This plot shows a bearing's acceleration signal over time (raw waveform). Based on the visible evidence, which condition applies: normal, inner_race, outer_race, ball?
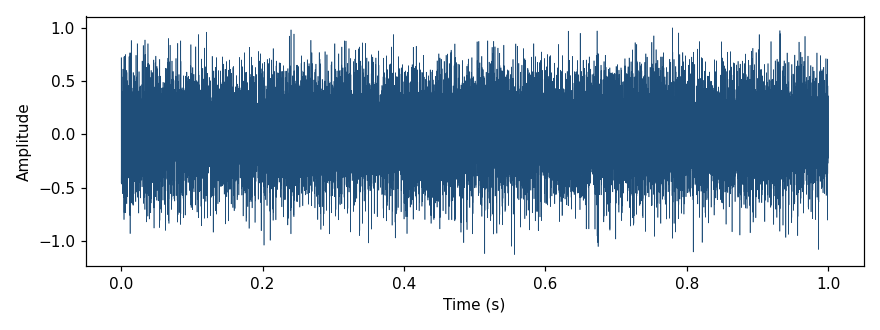
Answer: outer_race